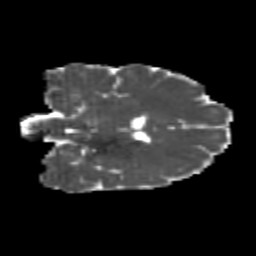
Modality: MD
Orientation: coronal
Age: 20
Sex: female
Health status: healthy
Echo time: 0.074 s